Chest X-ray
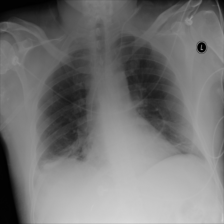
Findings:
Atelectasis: positive
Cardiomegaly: negative
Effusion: negative
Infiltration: negative
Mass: negative
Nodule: negative
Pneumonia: negative
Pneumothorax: negative
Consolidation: negative
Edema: negative
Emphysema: negative
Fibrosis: negative
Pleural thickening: negative
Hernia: negative